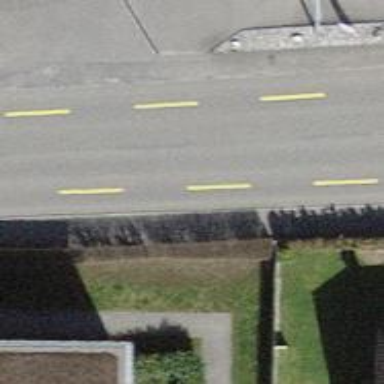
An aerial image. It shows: Tertiary road with asphalt surface including cycle lane.